Question: I am using the example provided here <URL>, if i have an even number of items in the grid then it works all good, but if for instance i have an odd number like 7 items, it throws a out of range exception which I fixed by adding this line
'''
public override object GetItemAt(int index)
{
var offset = ((index % (this._itemsPerPage)) + this.StartIndex) > this._innerList.Count - 1 ? 0 : index % (this._itemsPerPage);
return this._innerList[this.StartIndex + offset];
}
'''
The problem is that after fixing this, if you set the items per page to 2 then you will have 4 pages, the first 3 pages look right but the last one repeats the last item twice. like this

I am new to WPF and i am not sure how i can handle this piece, i do not understand why it would repeat the item.
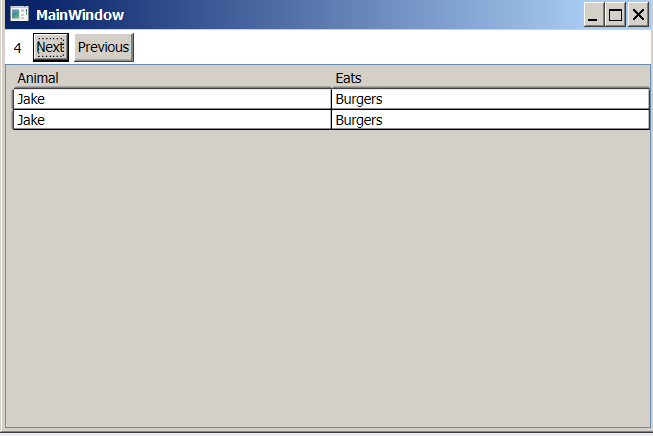
Answer: The issue is not with 'GetItemAt' method, leave it as it was:
'''
public override object GetItemAt(int index)
{
var offset = index % (this._itemsPerPage);
return this._innerList[this.StartIndex + offset];
}
'''
The problem is with 'Count' property override. In case it is the last page it should return the correct items left:
'''
public override int Count
{
get
{
//all pages except the last
if (CurrentPage < PageCount)
return this._itemsPerPage;
//last page
int remainder = _innerList.Count % this._itemsPerPage;
return remainder == 0 ? this._itemsPerPage : remainder;
}
}
'''